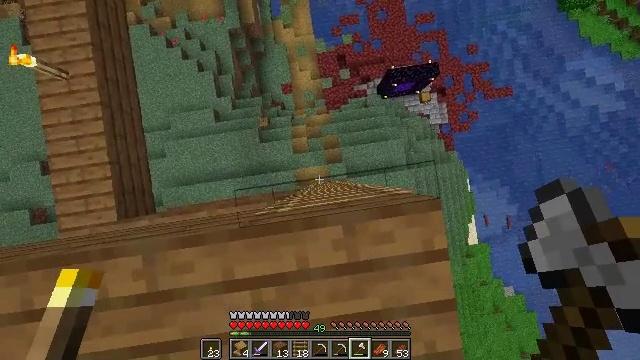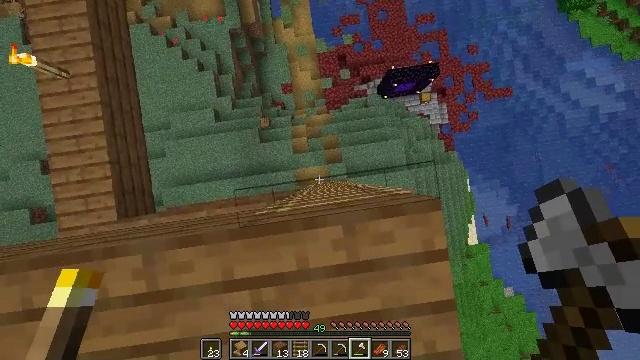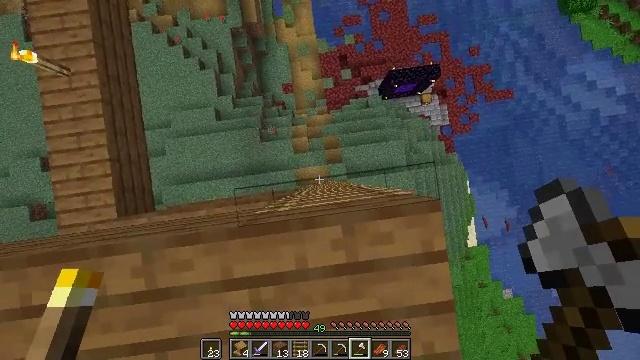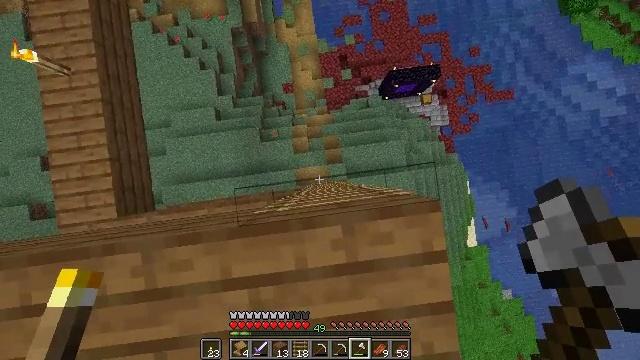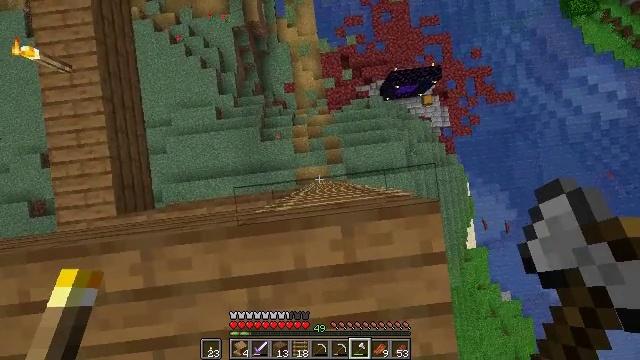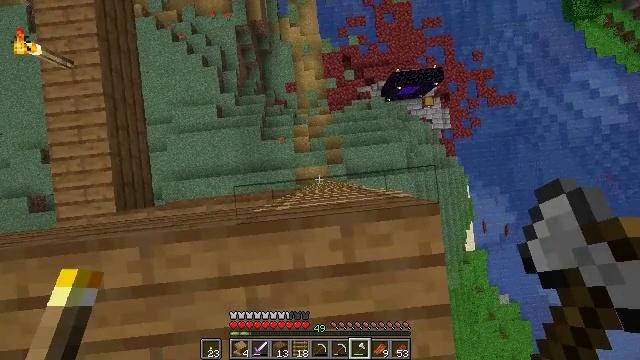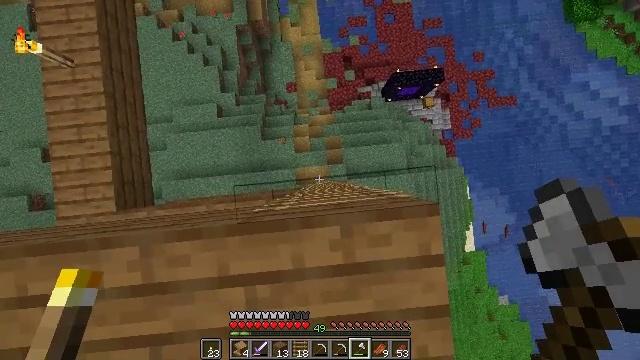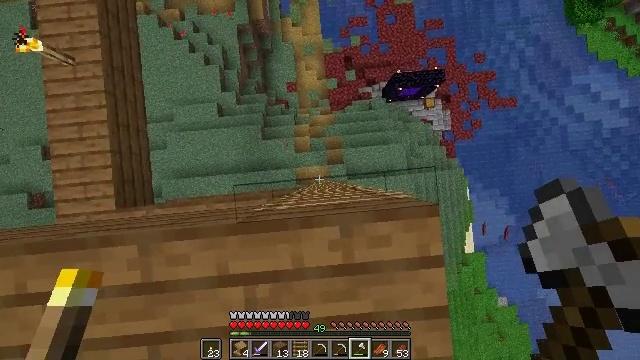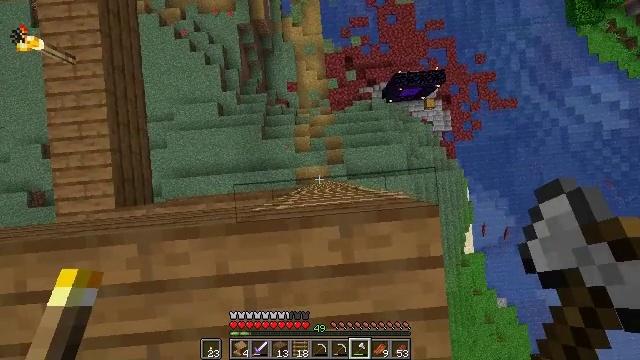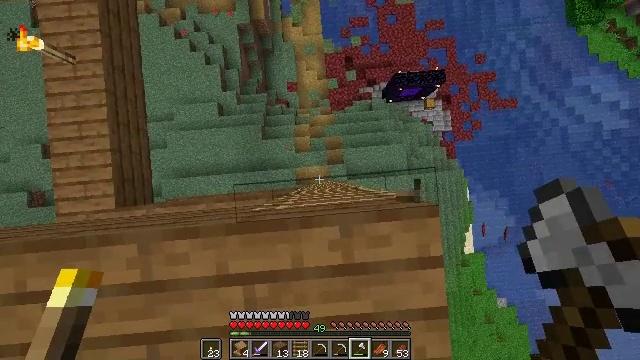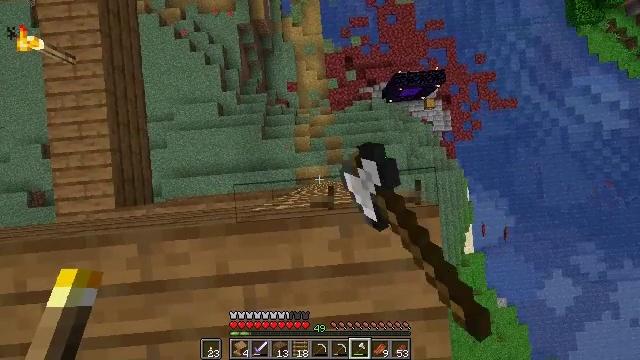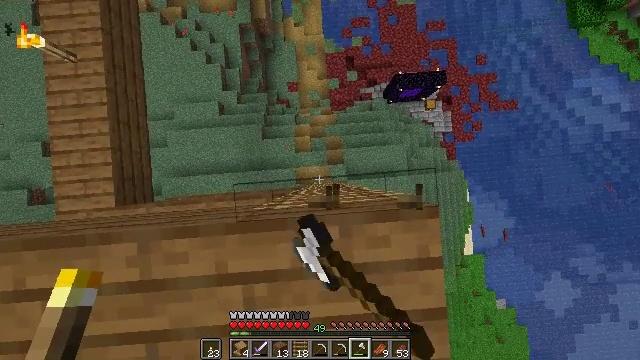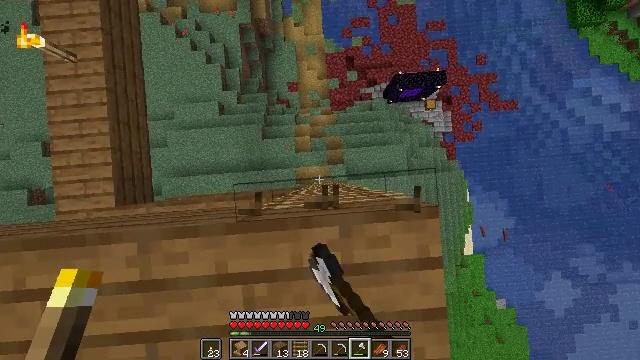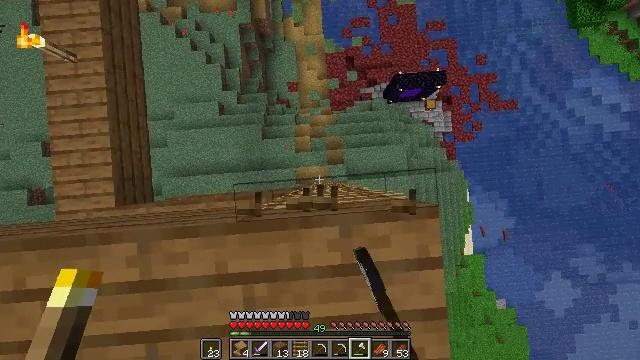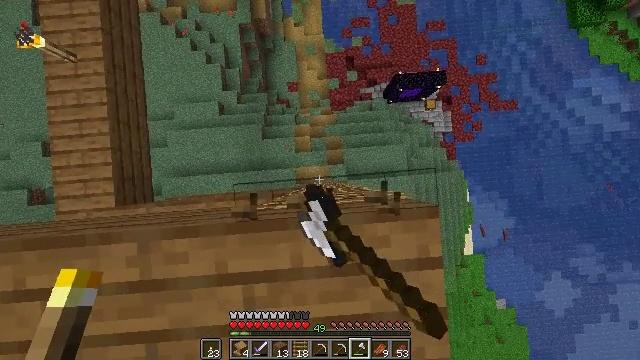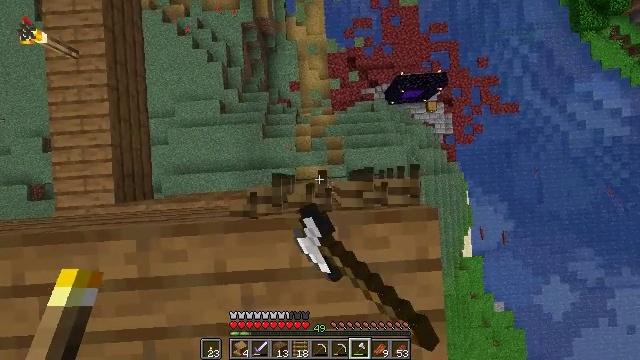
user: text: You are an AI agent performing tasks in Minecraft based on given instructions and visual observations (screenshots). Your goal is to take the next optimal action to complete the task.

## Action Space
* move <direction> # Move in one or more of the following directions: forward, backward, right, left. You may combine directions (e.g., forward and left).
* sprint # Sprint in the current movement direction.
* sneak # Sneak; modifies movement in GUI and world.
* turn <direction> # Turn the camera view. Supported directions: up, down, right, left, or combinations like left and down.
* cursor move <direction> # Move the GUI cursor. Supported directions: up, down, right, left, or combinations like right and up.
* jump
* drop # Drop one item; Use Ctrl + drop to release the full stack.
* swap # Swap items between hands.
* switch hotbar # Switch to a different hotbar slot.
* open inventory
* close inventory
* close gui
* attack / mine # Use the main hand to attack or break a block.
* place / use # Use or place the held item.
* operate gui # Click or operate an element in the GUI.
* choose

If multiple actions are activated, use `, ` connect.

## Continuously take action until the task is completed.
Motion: motion action
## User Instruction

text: Mine the ladder from the wall.
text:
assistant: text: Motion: sneak
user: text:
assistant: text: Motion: sneak, turn down
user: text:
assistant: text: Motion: sneak
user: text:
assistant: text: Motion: sneak, turn down
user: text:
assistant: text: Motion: sneak, turn down
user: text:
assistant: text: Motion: sneak
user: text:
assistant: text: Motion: sneak
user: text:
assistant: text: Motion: sneak
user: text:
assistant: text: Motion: sneak, attack / mine
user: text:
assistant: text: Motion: sneak, attack / mine
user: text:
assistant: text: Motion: sneak, attack / mine
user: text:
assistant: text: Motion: sneak, attack / mine
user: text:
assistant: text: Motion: sneak, attack / mine
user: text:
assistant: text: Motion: sneak, attack / mine
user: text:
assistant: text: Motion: sneak, turn down, attack / mine
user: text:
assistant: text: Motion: sneak, attack / mine
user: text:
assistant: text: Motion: sneak, turn down, attack / mine
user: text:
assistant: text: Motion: sneak, attack / mine
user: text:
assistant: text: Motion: sneak, attack / mine
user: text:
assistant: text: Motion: sneak, attack / mine
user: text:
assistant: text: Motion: sneak, attack / mine
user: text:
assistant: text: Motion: sneak, attack / mine
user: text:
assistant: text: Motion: sneak, turn left and down, attack / mine
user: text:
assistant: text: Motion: sneak, turn left and down, attack / mine
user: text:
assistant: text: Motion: sneak, turn down, attack / mine
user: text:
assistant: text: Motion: sneak, attack / mine
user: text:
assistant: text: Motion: sneak, attack / mine
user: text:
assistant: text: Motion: sneak, attack / mine
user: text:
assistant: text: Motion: sneak, attack / mine
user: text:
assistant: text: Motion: sneak, attack / mine